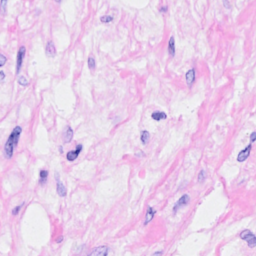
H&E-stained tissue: Breast